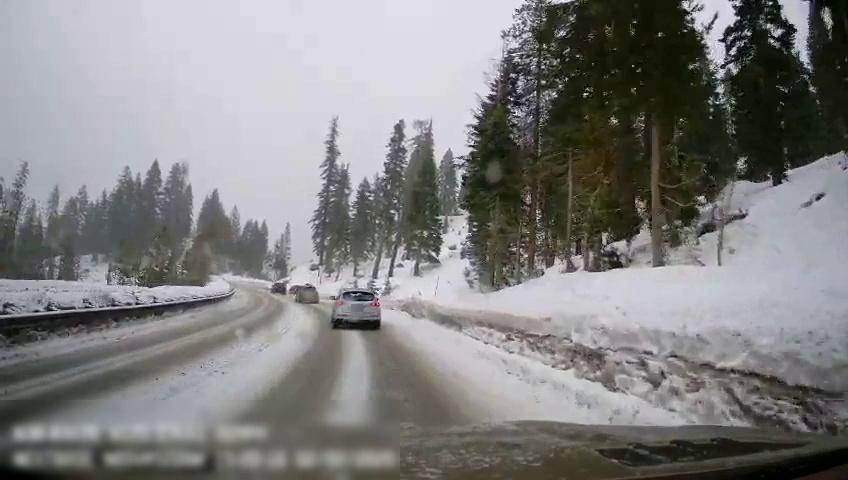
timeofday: Day
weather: Snowy
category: Drivable Space
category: Vehicles | SUV
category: Vehicles | Car
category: Vehicles | Car
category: Vehicles | SUV